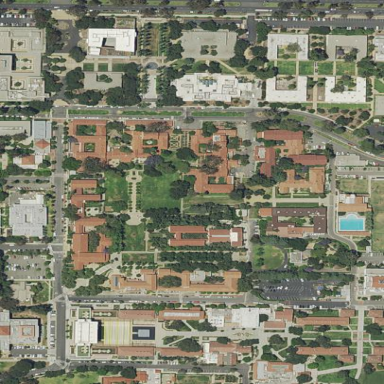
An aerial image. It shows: University.